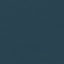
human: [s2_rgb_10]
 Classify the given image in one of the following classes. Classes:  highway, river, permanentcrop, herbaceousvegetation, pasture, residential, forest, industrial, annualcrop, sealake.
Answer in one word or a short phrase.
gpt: SeaLake